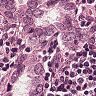
Metastatic tissue present: yes